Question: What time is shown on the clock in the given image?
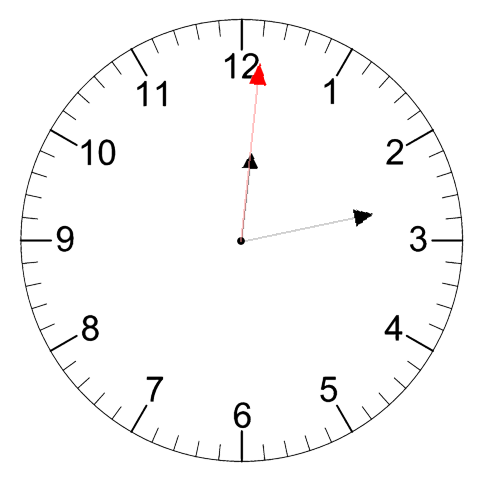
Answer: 12:13:01